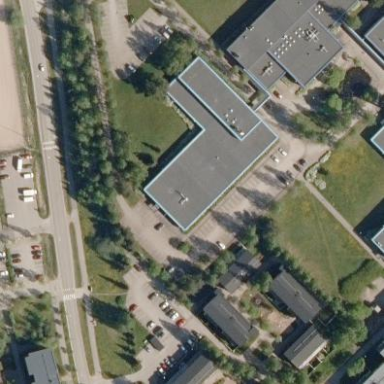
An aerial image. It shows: Building featuring metal roof. It is clear that the building has multiple parts.